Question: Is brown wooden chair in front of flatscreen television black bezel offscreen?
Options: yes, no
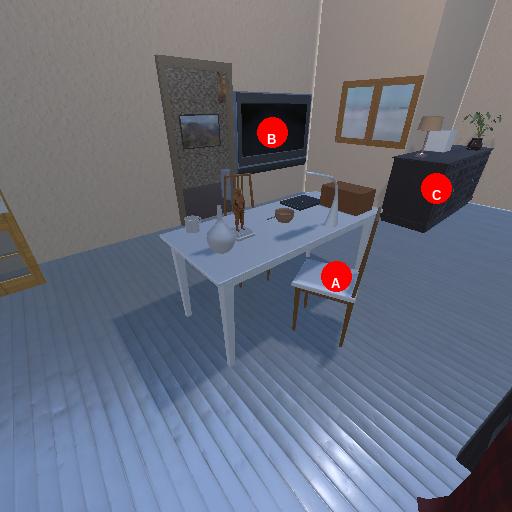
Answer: yes